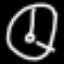
Label: clock